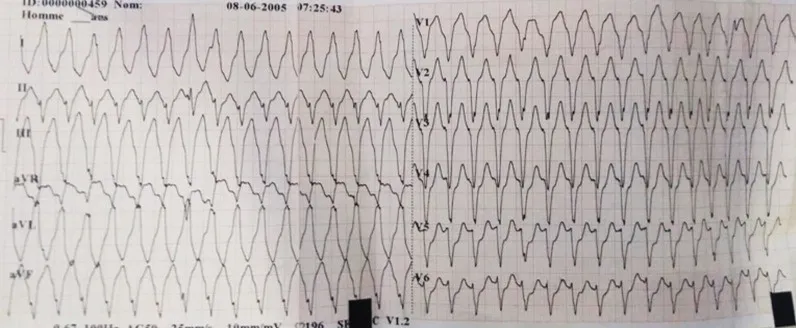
ECG showing a wide complex tachycardia at 200bpm with a superior left axis.
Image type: electrography (ekg)